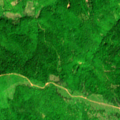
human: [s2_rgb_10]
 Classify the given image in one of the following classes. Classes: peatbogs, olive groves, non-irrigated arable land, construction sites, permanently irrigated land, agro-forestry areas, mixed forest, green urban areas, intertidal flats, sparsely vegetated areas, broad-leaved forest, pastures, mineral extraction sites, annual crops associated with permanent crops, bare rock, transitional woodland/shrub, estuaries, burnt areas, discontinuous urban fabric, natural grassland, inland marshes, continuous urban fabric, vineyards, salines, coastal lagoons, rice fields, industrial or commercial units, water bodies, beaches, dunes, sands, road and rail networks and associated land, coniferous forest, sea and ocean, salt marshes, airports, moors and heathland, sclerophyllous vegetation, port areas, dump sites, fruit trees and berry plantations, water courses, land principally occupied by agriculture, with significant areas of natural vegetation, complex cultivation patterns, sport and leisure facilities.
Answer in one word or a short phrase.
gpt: land principally occupied by agriculture, with significant areas of natural vegetation, broad-leaved forest, coniferous forest, transitional woodland/shrub